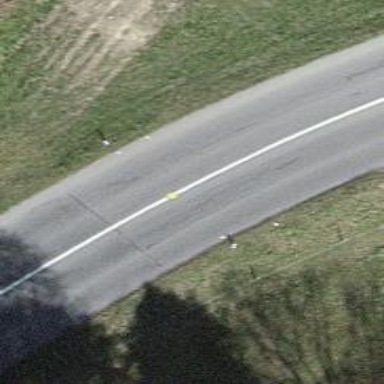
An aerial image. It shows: Tertiary road.